Interaction volume radius: 5 \u00c5
Interaction volume height: 10 \u00c5
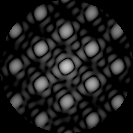
Disorder parameter: 0.09934